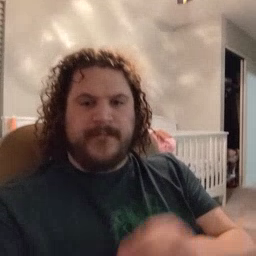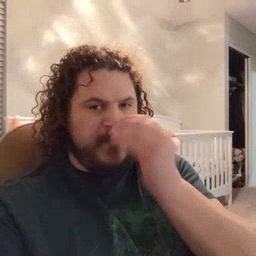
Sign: flower